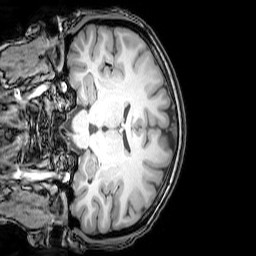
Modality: T1w
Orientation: coronal
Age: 23
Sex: female
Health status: healthy
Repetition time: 0.081 s
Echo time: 0.037 s